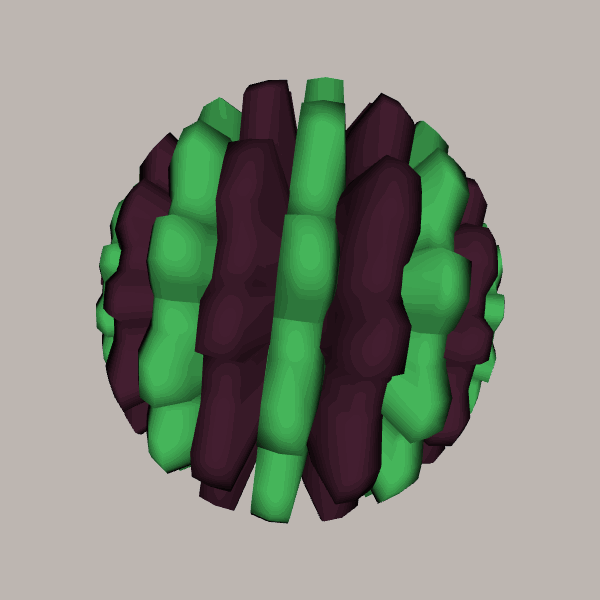
Background: light